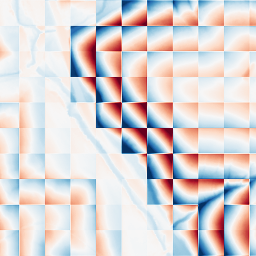
Category: wavelet
Decomposition family: wavelet_dwt
Decomposition parameters: wavelet: haar
level: 5
Upsampling method: quadratic
Upsampling parameters: scale: 2
Upsampling scale: 2